Field crop: maize
Growth stage: 1
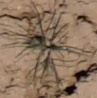
Species: lolium